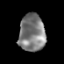
Tissue: prostate
Cell type: Fibroblasts
Senescence score: 0.6943
Nuclear area (px): 954
Mean DAPI intensity: 125.051